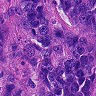
Metastatic tissue present: yes